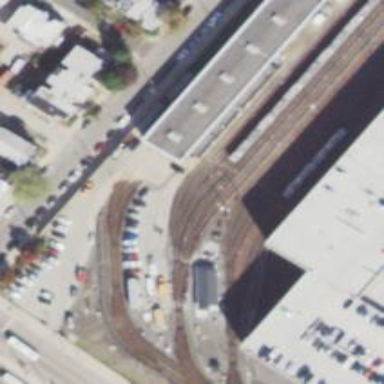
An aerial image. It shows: Electrified rail in service yard.